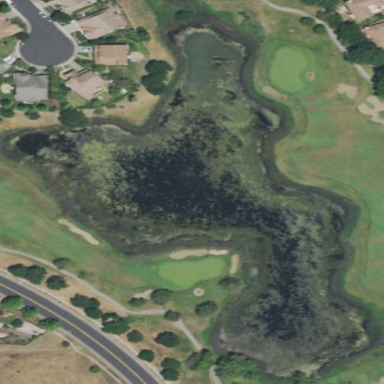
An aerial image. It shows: Scenic view of water hazard on golf course. The natural water feature adds beauty to the landscape.